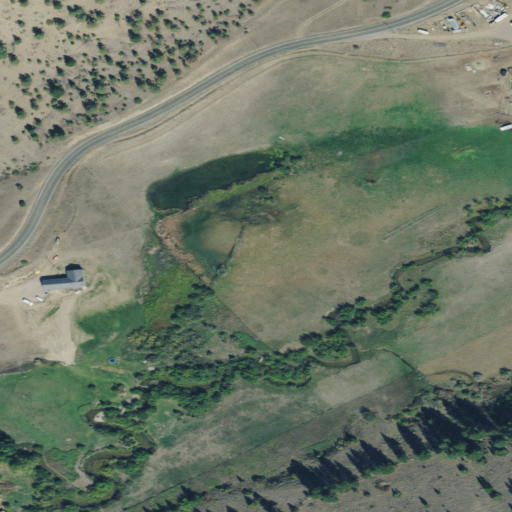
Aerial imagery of valley in Montana named Browns Gulch containing grassland, pasture, herbaceous wetlands, evergreen forest, woody wetlands, shrub, mixed forest, and open development